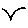
Label: bird